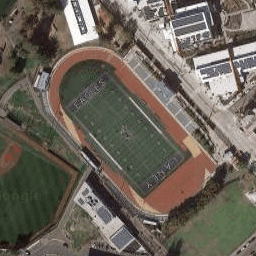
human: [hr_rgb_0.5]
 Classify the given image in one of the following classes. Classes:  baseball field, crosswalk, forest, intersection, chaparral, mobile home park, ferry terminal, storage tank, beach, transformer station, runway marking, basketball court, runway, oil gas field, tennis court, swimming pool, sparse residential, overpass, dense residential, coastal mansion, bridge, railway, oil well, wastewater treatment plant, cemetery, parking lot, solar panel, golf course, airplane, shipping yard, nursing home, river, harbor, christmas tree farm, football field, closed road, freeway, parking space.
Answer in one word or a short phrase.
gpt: football field